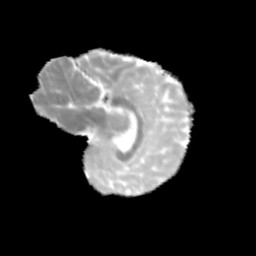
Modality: MD
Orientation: sagittal
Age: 12
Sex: female
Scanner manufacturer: siemens
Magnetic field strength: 3 T
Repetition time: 3.8 s
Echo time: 0.07 s